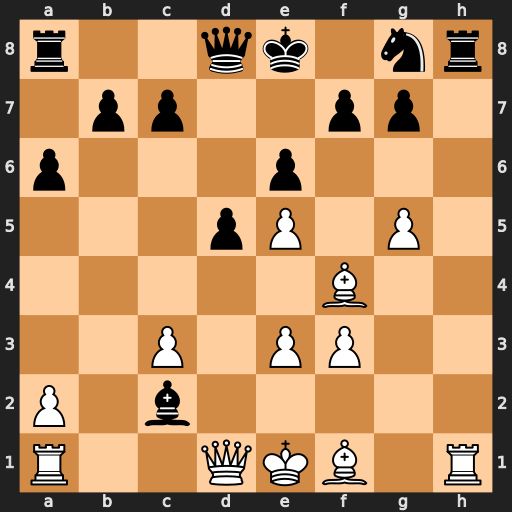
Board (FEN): r2qk1nr/1pp2pp1/p3p3/3pP1P1/5B2/2P1PP2/P1b5/R2QKB1R
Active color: w
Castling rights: KQkq
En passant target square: -
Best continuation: Rxh8 Bxd1 Rxg8+ Ke7 Rxd8